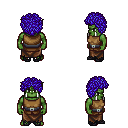
a pixel art fantasy rpg character, male body template, orc, green skin, leather chest armor, robe skirt, blue curly afro hairstyle, ghillies, four views (front, back, left, right), 2x2 character sprite sheet, small pixel art, hard edges, no anti-aliasing